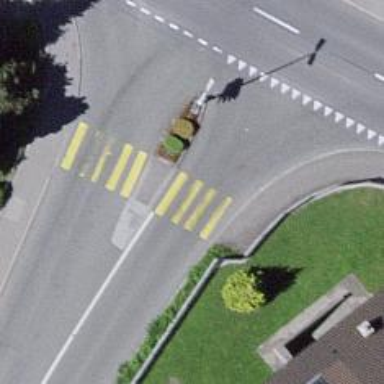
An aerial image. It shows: Marked zebra crossing with pedestrian island.